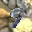
Label: 9